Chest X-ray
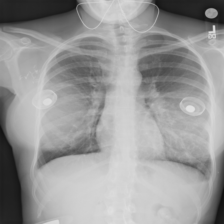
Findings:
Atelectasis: negative
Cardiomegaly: negative
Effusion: negative
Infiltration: negative
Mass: negative
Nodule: negative
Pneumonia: negative
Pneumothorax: negative
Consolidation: negative
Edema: negative
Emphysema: negative
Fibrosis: negative
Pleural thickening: negative
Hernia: negative